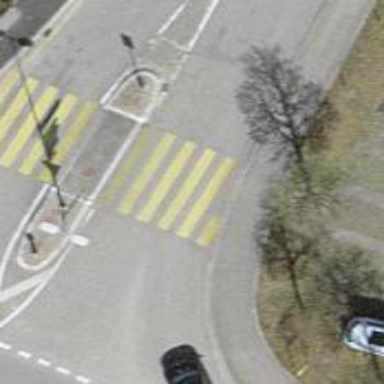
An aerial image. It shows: Kerb serving as barrier.